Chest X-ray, PA view. Patient: 8 years old, sex F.
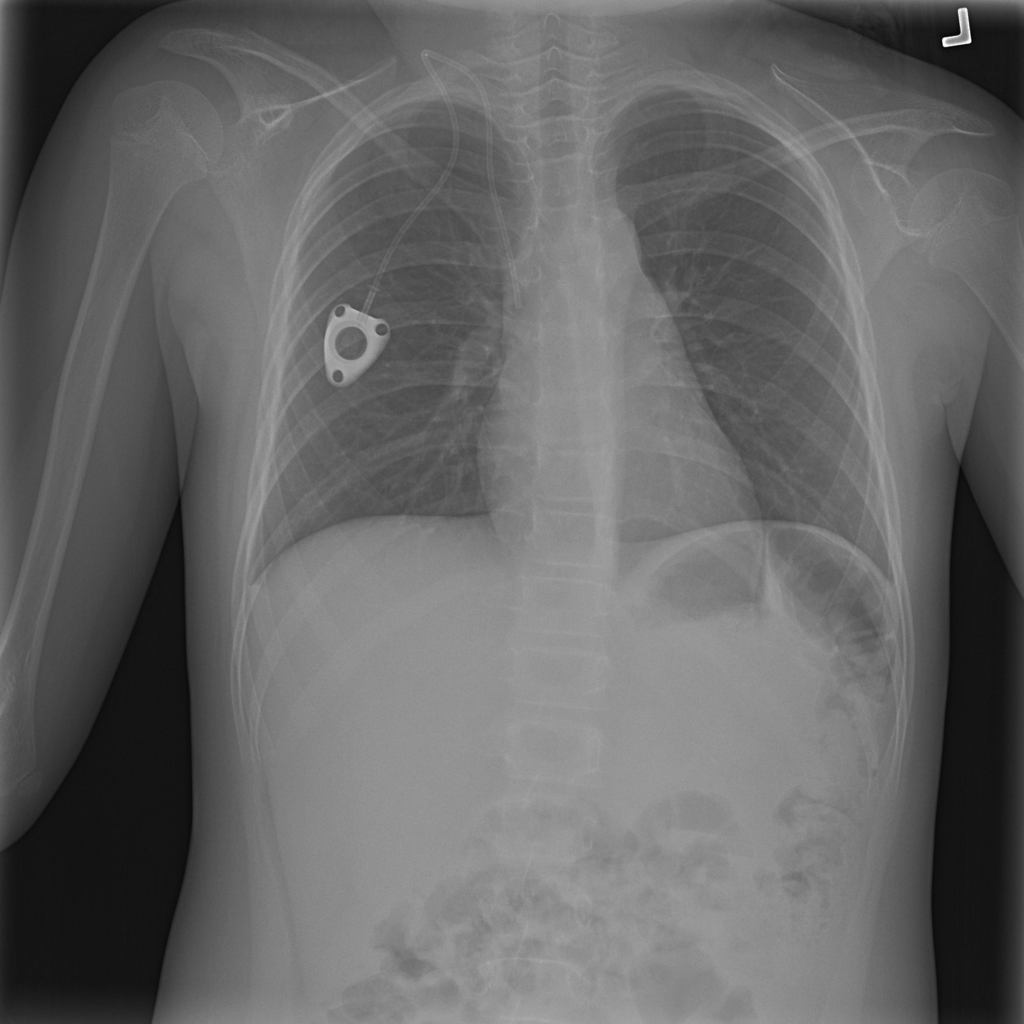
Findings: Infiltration